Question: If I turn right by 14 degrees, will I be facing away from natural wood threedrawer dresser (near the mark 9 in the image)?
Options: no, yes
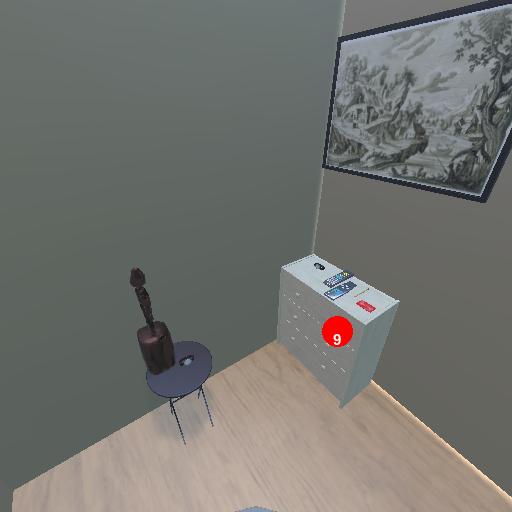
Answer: no